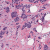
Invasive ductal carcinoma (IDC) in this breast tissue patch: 1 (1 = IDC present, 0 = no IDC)